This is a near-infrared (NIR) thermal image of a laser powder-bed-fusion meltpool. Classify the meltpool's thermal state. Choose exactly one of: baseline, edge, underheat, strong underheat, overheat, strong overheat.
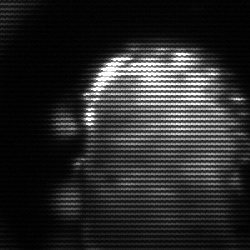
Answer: baseline